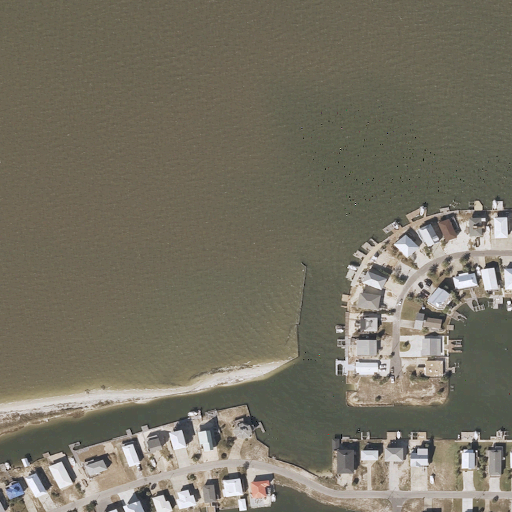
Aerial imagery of cape in Alabama named Oro Point containing open water, medium intensity development, high intensity development, and low intensity development